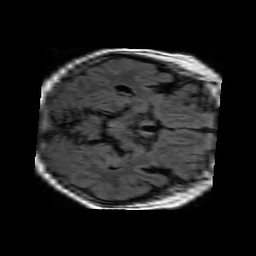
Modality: FLAIR
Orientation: axial
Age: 66
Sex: male
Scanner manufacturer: philips
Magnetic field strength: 1.5 T
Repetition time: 6 s
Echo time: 0.12 s